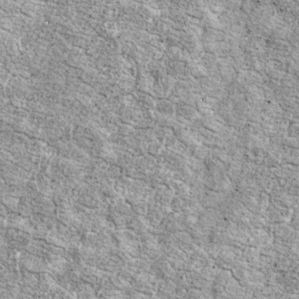
Label: non_frost